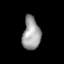
Tissue: lung
Cell type: Epithelial cells
Senescence score: 0.6407
Nuclear area (px): 569
Mean DAPI intensity: 158.306